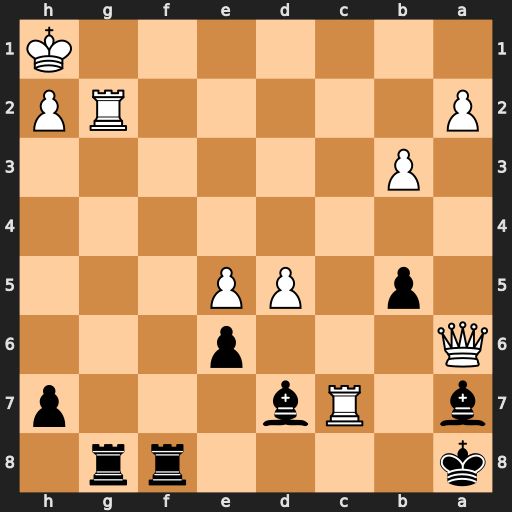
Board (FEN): k4rr1/b1Rb3p/Q3p3/1p1PP3/8/1P6/P5RP/7K
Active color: b
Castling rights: -
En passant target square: -
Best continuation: Rf1+ Rg1 Rfxg1#